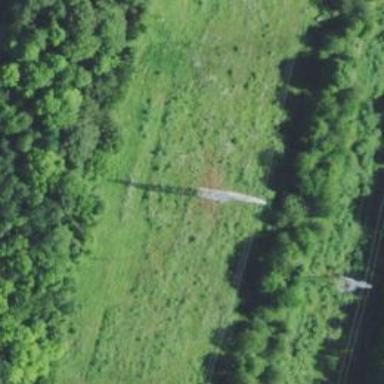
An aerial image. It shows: Lattice structure tower.